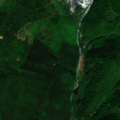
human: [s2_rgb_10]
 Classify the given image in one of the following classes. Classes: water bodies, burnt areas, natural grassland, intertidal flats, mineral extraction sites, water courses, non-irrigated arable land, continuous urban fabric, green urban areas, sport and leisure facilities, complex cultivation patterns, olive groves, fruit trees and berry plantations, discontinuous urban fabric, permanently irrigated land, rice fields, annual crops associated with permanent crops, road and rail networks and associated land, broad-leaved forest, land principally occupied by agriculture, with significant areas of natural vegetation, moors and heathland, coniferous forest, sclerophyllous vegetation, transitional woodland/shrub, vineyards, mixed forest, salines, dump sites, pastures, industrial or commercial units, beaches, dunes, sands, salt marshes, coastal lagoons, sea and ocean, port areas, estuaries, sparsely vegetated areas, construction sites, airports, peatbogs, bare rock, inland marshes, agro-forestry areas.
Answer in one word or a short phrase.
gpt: broad-leaved forest, mixed forest